Field crop: maize
Growth stage: 1
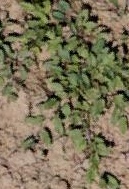
Species: convolvulus